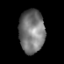
Tissue: prostate
Cell type: T cells
Senescence score: 0.2707
Nuclear area (px): 1079
Mean DAPI intensity: 118.559